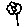
Label: flower